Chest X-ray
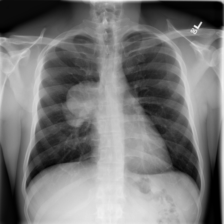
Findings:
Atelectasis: negative
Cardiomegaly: negative
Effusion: negative
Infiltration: positive
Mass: positive
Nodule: negative
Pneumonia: negative
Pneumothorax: negative
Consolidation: negative
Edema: negative
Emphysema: negative
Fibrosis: negative
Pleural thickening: negative
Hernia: negative